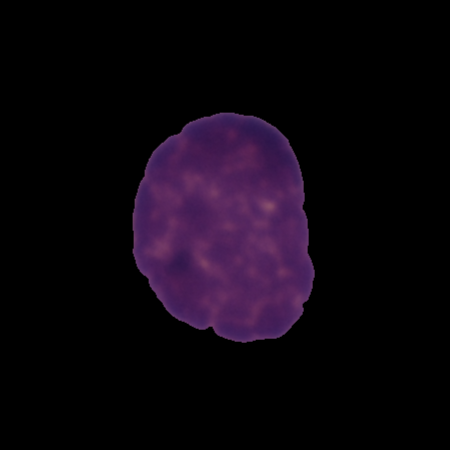
Label: healthy